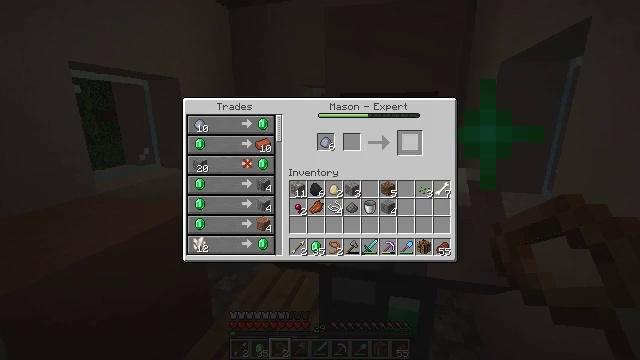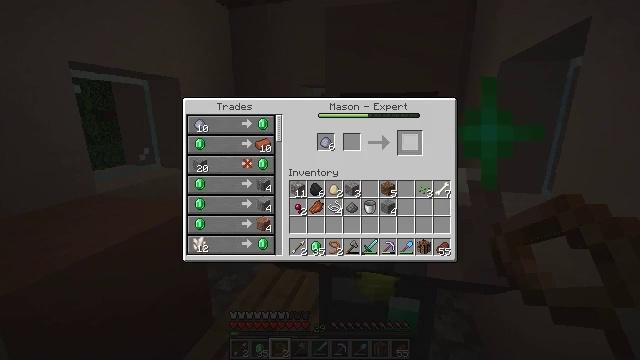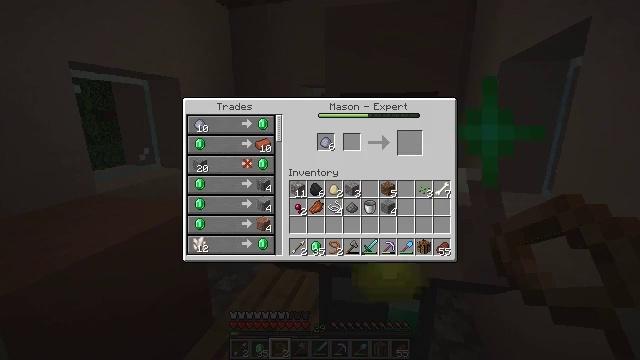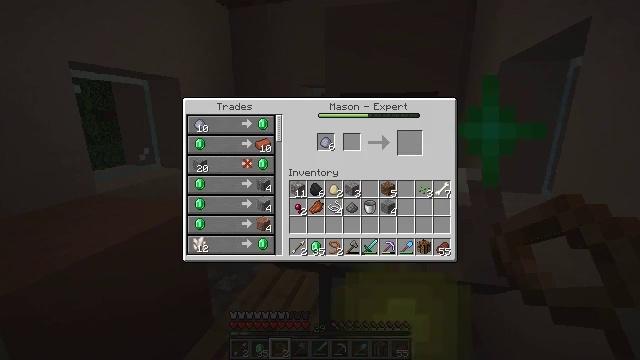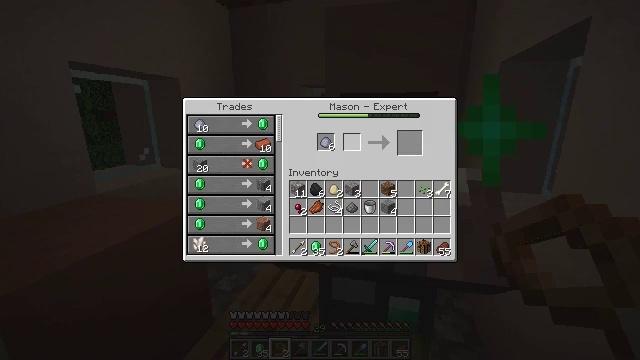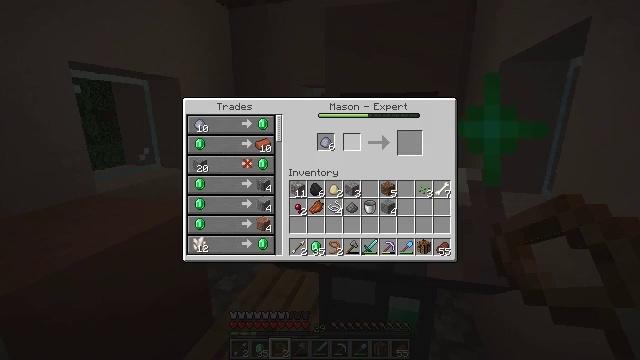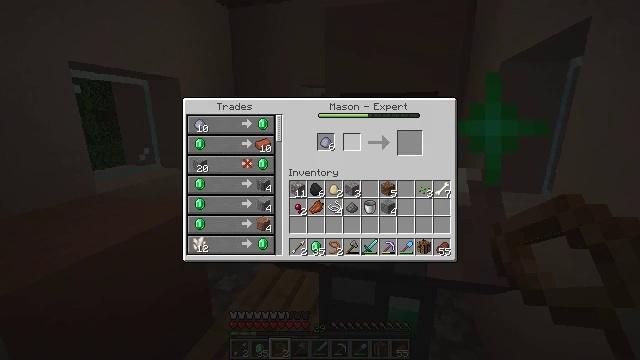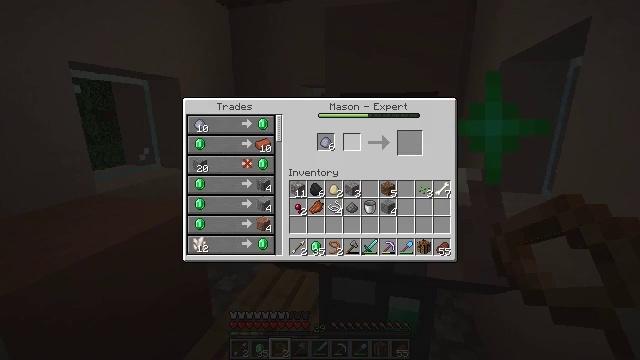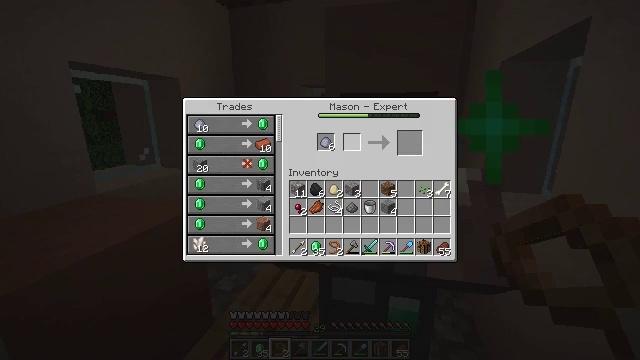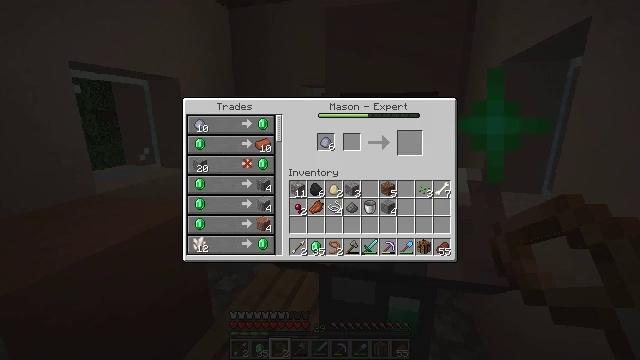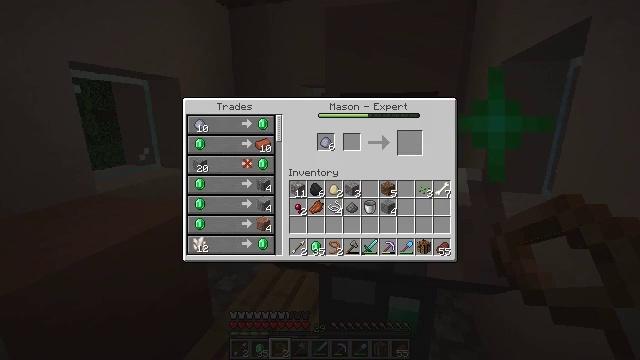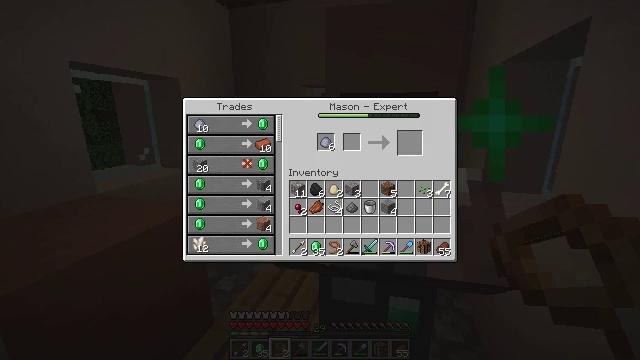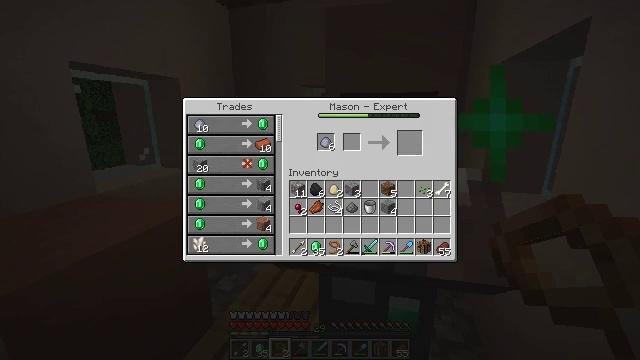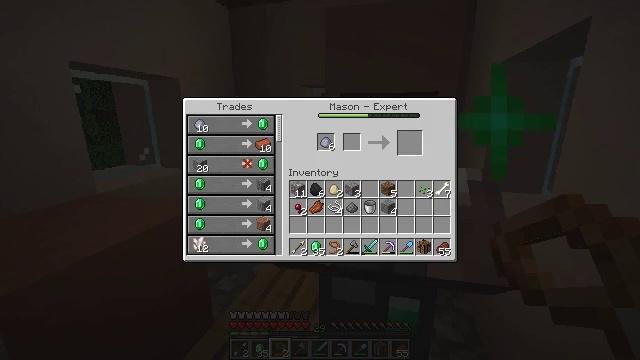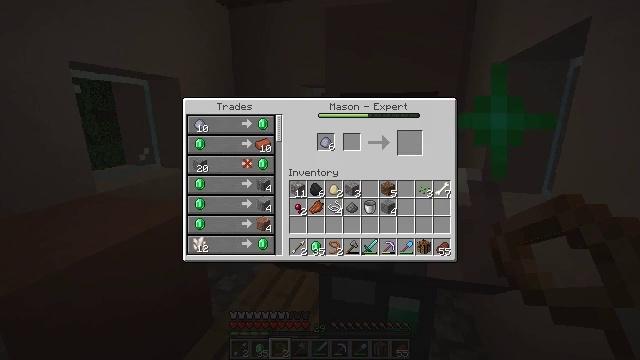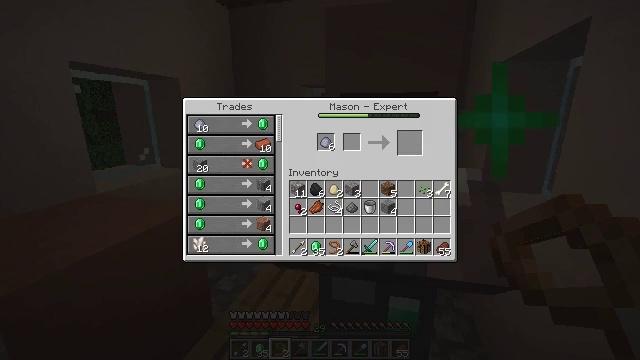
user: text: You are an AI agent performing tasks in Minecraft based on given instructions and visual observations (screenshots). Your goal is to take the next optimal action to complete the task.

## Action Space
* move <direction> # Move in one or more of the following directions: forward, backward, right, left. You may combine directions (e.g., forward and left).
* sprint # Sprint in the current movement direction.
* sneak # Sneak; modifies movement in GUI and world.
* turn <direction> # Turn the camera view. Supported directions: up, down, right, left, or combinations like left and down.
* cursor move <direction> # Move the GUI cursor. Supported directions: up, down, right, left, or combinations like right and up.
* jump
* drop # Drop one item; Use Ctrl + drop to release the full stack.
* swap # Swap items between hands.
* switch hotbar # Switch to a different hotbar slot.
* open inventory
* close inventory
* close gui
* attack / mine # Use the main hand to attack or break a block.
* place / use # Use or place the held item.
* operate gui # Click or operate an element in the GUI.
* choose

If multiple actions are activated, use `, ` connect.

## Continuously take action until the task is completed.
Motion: motion action
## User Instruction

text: Convert red terracotta into red glazed terracotta using heat.
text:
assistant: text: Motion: sneak, open gui
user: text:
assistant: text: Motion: sneak, cursor move left
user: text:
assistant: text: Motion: sneak, cursor move left
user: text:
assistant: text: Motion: sneak, cursor move left
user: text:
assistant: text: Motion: sneak
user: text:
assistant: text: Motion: sneak
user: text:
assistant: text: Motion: sneak
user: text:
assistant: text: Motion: sneak
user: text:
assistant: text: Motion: sneak
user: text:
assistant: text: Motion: sneak
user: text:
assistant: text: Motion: sneak
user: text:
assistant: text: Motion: sneak
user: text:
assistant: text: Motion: sneak
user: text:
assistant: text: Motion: sneak
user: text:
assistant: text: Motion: sneak
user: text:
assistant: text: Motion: sneak, cursor move left
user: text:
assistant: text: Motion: sneak, cursor move left
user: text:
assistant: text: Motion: sneak, cursor move left
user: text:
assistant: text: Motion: sneak
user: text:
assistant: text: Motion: sneak, cursor move left
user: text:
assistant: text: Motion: sneak, cursor move left
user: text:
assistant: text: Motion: sneak
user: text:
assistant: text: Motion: sneak
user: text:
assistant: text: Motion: sneak
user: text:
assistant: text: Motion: sneak
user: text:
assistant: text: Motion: sneak
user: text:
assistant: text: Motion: no_op
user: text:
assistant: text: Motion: no_op
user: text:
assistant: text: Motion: no_op
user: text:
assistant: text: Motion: no_op